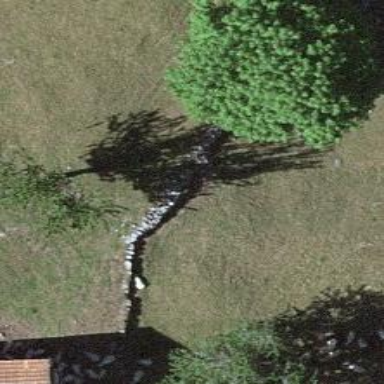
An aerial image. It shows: Wall made of dry stone.